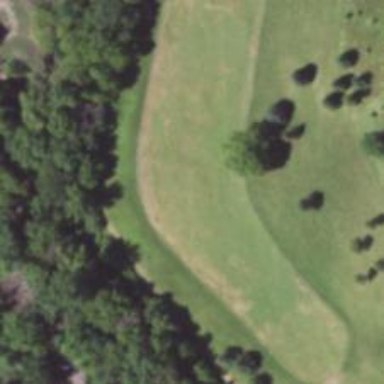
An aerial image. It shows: Golf hole on golf course.